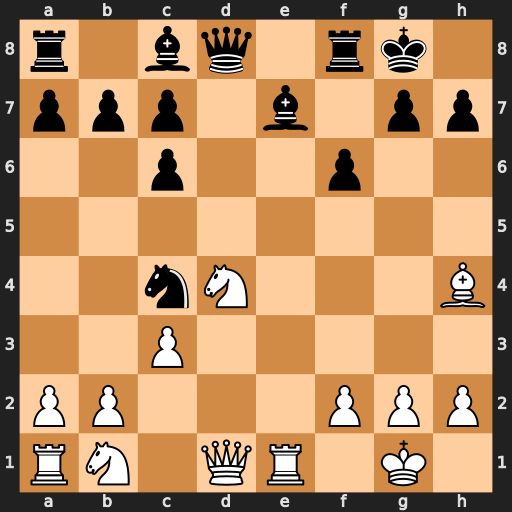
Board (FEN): r1bq1rk1/ppp1b1pp/2p2p2/8/2nN3B/2P5/PP3PPP/RN1QR1K1
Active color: w
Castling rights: -
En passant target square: -
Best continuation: Qb3 Qd5 Rxe7